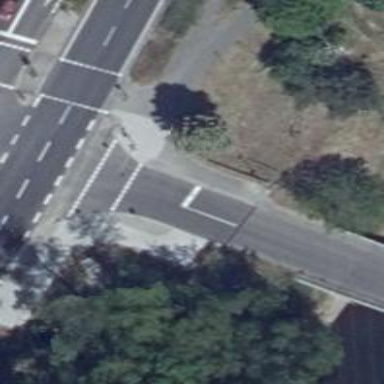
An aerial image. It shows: Road with traffic signals.